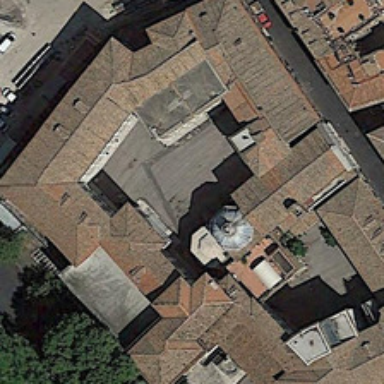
Several green trees and several cars are near a church .